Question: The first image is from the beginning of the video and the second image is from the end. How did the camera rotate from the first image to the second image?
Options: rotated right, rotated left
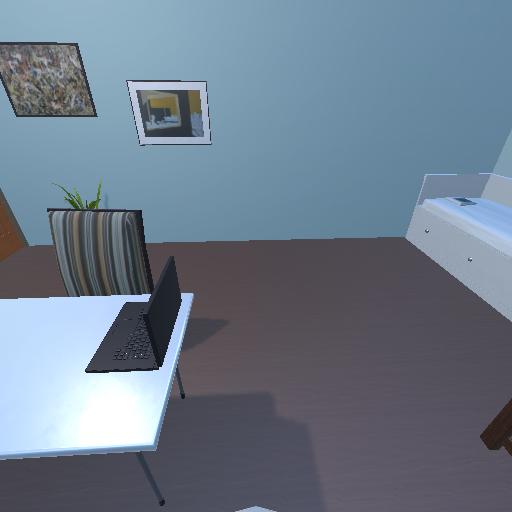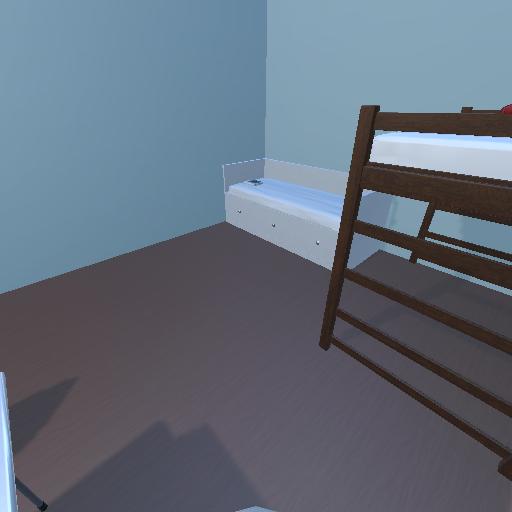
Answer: rotated right